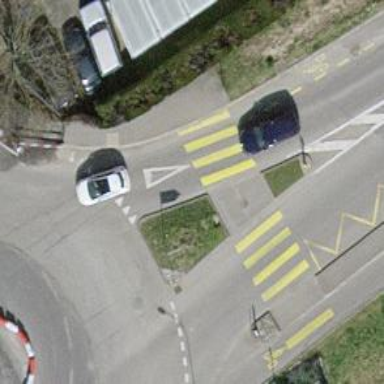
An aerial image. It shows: Road with traffic signals.